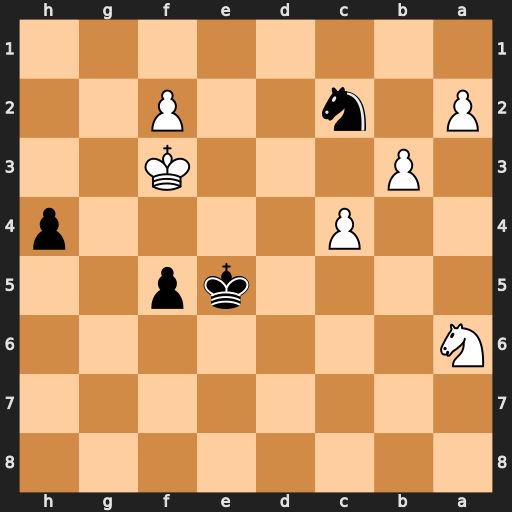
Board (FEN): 8/8/N7/4kp2/2P4p/1P3K2/P1n2P2/8
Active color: b
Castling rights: -
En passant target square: -
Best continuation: Ne1+ Ke2 h3